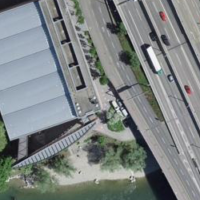
EUNIS habitat code: 57
Species observed at this site:
Chroicocephalus ridibundus
Phalacrocorax carbo
Corvus corone
Elaeagnus angustifolia
Cygnus olor
Alcedo atthis
Streptopelia decaocto
Columba palumbus